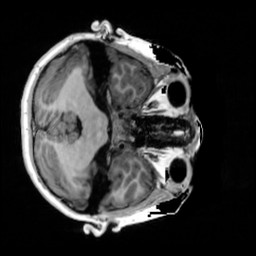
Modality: T1w
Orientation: axial
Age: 10
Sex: male
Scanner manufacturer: siemens
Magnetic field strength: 3 T
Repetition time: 4 s
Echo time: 0.00289 s